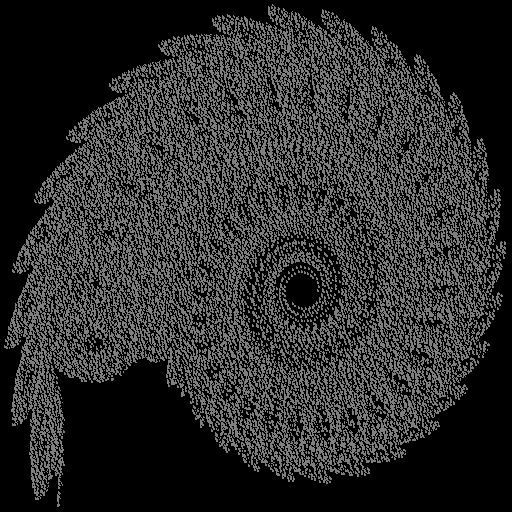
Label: ammonite